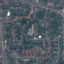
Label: Residential